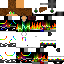
A male human skin with medium skin, wearing brown long hair dressed in a blue hoodie and black pants, featuring a closed mouth.